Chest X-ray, PA view. Patient: 61 years old, sex M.
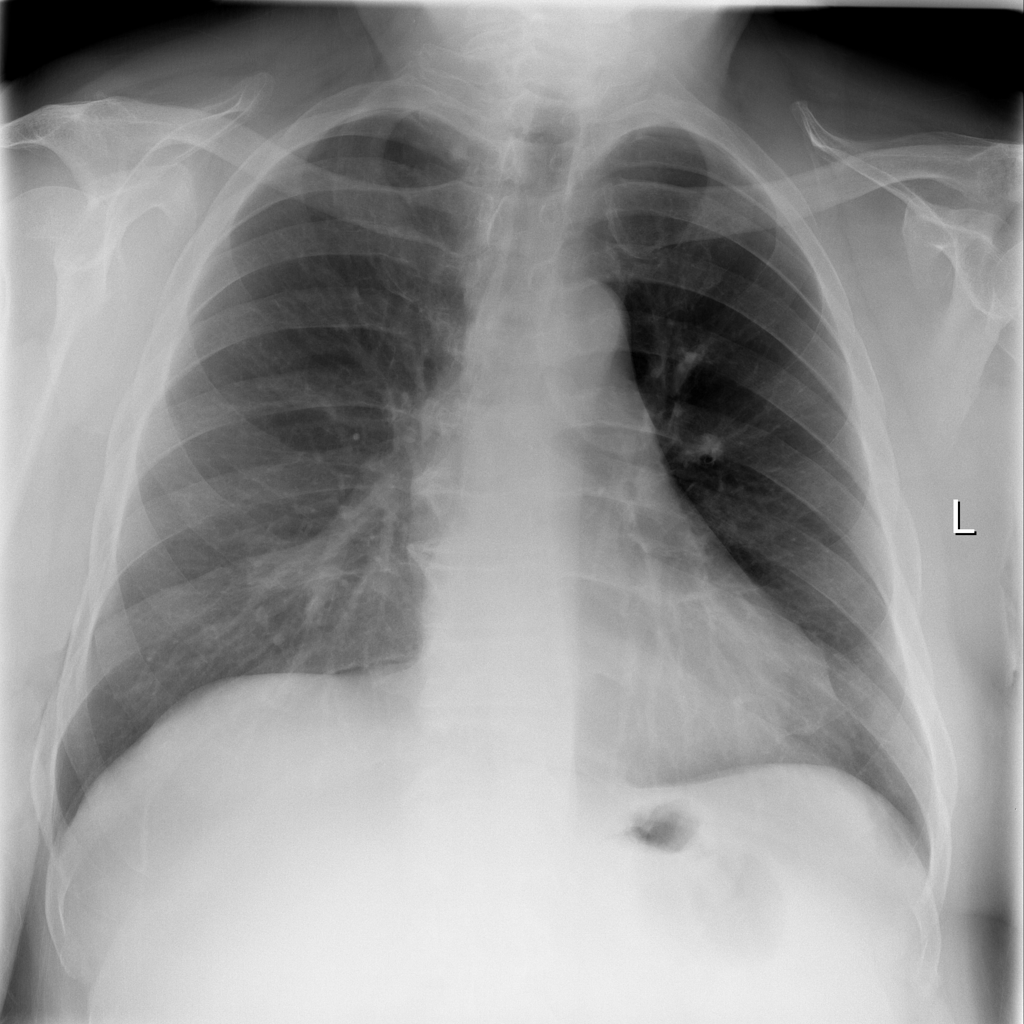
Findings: No Finding